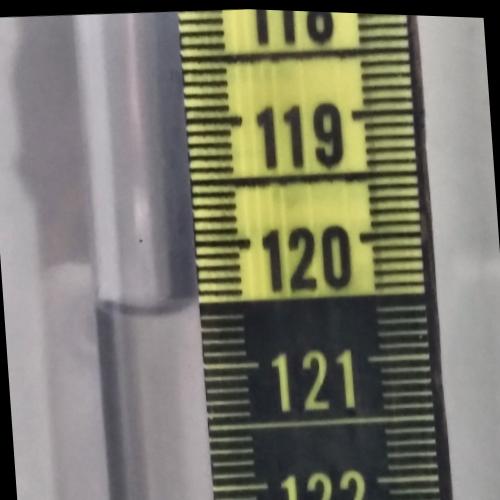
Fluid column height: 120.5 cm